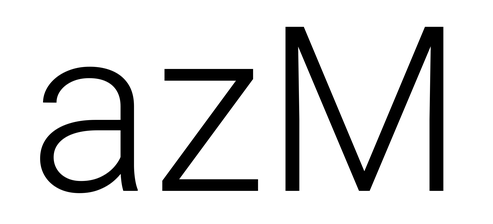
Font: Roboto_Light